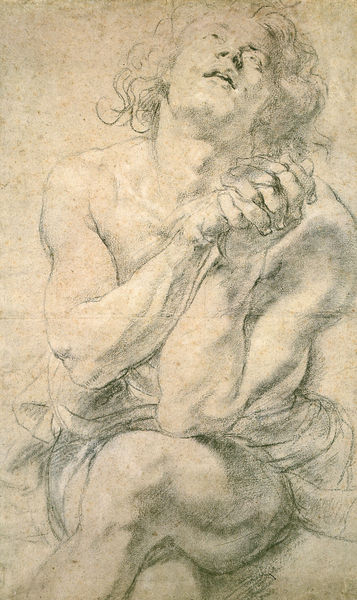
Titel: Aktstudie eines sitzenden Jünglings
Künstler: Peter Paul Rubens
Institution: New York, Pierpont Morgan Library
Schlagwörter: akt, lendenschurz, mann, nackt, braun, finger, geste, grau, mund, weiss, zeichnung, blick, tuch, arme, mensch, hände, haare, sitzend, locken, beine, bein, studie, graphik, schattierung, gefaltet, muskeln, knie, striche, oben, offen, kohle, schraffuren, bleistift, beten, sitzfigur, verschränkt, schwul, jesus, flehen, betend, bitten, demut, übereinandergeschlagen, ringen, gehöht, bleistft, wollen, homosexuell, davinci, zum himmel, 1600, schrffur, demuth, schwuk, menschzeichnung